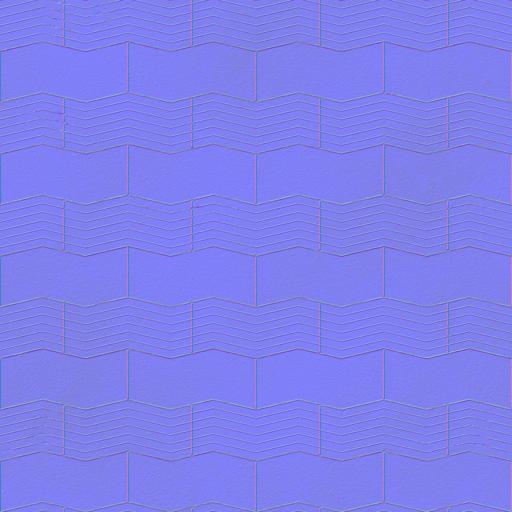
grey paving stones tiled tiles waves